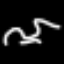
Label: squiggle